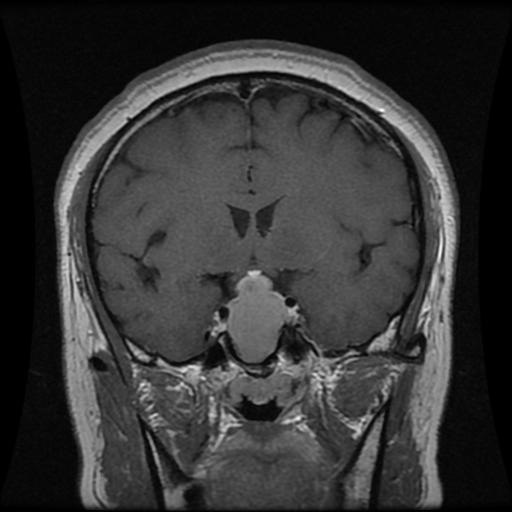
Label: pituitary